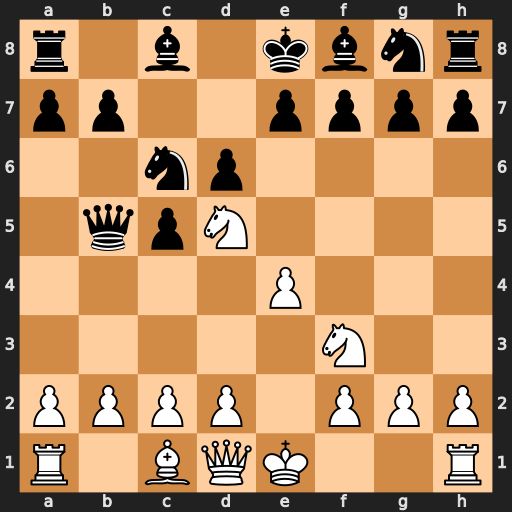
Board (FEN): r1b1kbnr/pp2pppp/2np4/1qpN4/4P3/5N2/PPPP1PPP/R1BQK2R
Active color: w
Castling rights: KQkq
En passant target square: -
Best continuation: Nc7+ Kd8 Nxb5